Question: There is strange thing happening.
When the following servlet is called with the url : 'http://localhost:8080/Football/InsertTeam?p1_name=hkh&p2_name=klhjk&p3_name%E2%80%A6er=79&p4_name=aa&p5_name=ss&p6_name=hh&p7_name=dd&p8_name=ee&p9_name=kk&p10_name=ll&p11_name=bb&p1_number=1&p2_number=3&p3_number=9&p4_number=5&p6_number=7&p7_number=8&p8_number=9&p9_number=8098&p10_number=7979&p11_number=79&teams=brazil+vs+germany'
at my machine, it works fine but it gives the following exception at other machine:

Except the port numbers (running on 8081 on mine and 8080 on another), everything is the same.(Both are running tomcat)
What could be the reason for this strange happening?
'''
public class InsertTeam extends HttpServlet {
@Override
protected void doGet(HttpServletRequest request, HttpServletResponse response)
throws ServletException, IOException {
String p1Name = request.getParameter("p1_name");
String p2Name = request.getParameter("p2_name");
String p3Name = request.getParameter("p3_name");
String p4Name = request.getParameter("p4_name");
String p5Name = request.getParameter("p5_name");
String p6Name = request.getParameter("p6_name");
String p7Name = request.getParameter("p7_name");
String p8Name = request.getParameter("p8_name");
String p9Name = request.getParameter("p9_name");
String p10Name = request.getParameter("p10_name");
String p11Name = request.getParameter("p11_name");
int p1Number = Integer.parseInt(request.getParameter("p1_number")); // GIVES AN ERROR HERE
int p2Number = Integer.parseInt(request.getParameter("p2_number"));
int p3Number = Integer.parseInt(request.getParameter("p3_number"));
int p4Number = Integer.parseInt(request.getParameter("p4_number"));
int p5Number = Integer.parseInt(request.getParameter("p5_number"));
int p6Number = Integer.parseInt(request.getParameter("p6_number"));
int p7Number = Integer.parseInt(request.getParameter("p7_number"));
int p8Number = Integer.parseInt(request.getParameter("p8_number"));
int p9Number = Integer.parseInt(request.getParameter("p9_number"));
int p10Number =Integer.parseInt(request.getParameter("p10_number"));
int p11Number = Integer.parseInt(request.getParameter("p11_number"));
String teams = request.getParameter("teams");
Team teamMember1 = new Team();
teamMember1.setpName(p1Name); teamMember1.setpNumber(p1Number); teamMember1.setTeams(teams);
Team teamMember2 = new Team();
teamMember2.setpName(p2Name); teamMember2.setpNumber(p2Number); teamMember2.setTeams(teams);
Team teamMember3 = new Team();
teamMember3.setpName(p3Name); teamMember3.setpNumber(p3Number); teamMember3.setTeams(teams);
Team teamMember4 = new Team();
teamMember4.setpName(p4Name); teamMember4.setpNumber(p4Number); teamMember4.setTeams(teams);
Team teamMember5 = new Team();
teamMember5.setpName(p5Name); teamMember5.setpNumber(p5Number); teamMember5.setTeams(teams);
Team teamMember6 = new Team();
teamMember6.setpName(p6Name); teamMember6.setpNumber(p6Number); teamMember6.setTeams(teams);
Team teamMember7 = new Team();
teamMember7.setpName(p7Name); teamMember7.setpNumber(p7Number); teamMember7.setTeams(teams);
Team teamMember8 = new Team();
teamMember8.setpName(p8Name); teamMember8.setpNumber(p8Number); teamMember8.setTeams(teams);
Team teamMember9 = new Team();
teamMember9.setpName(p9Name); teamMember9.setpNumber(p9Number); teamMember9.setTeams(teams);
Team teamMember10 = new Team();
teamMember10.setpName(p10Name); teamMember10.setpNumber(p10Number); teamMember10.setTeams(teams);
Team teamMember11 = new Team();
teamMember11.setpName(p11Name); teamMember11.setpNumber(p11Number); teamMember11.setTeams(teams);
Configuration configuration = new Configuration().configure();
SessionFactory sessFact = configuration.buildSessionFactory();
Session sess = sessFact.openSession();
Transaction trans = sess.beginTransaction();
sess.save(teamMember1);
sess.save(teamMember2);
sess.save(teamMember3);
sess.save(teamMember4);
sess.save(teamMember5);
sess.save(teamMember6);
sess.save(teamMember7);
sess.save(teamMember8);
sess.save(teamMember9);
sess.save(teamMember10);
sess.save(teamMember11);
trans.commit();
sess.close();
}
'''
}
PS: Other machine being remote, it has been difficult to debug.
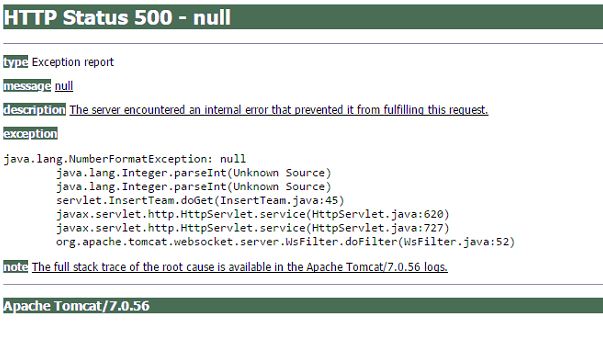
Answer: There's no 'p3_number' is your URL, which means the following will throw an exception :
'''
int p3Number = Integer.parseInt(request.getParameter("p3_number"));
'''